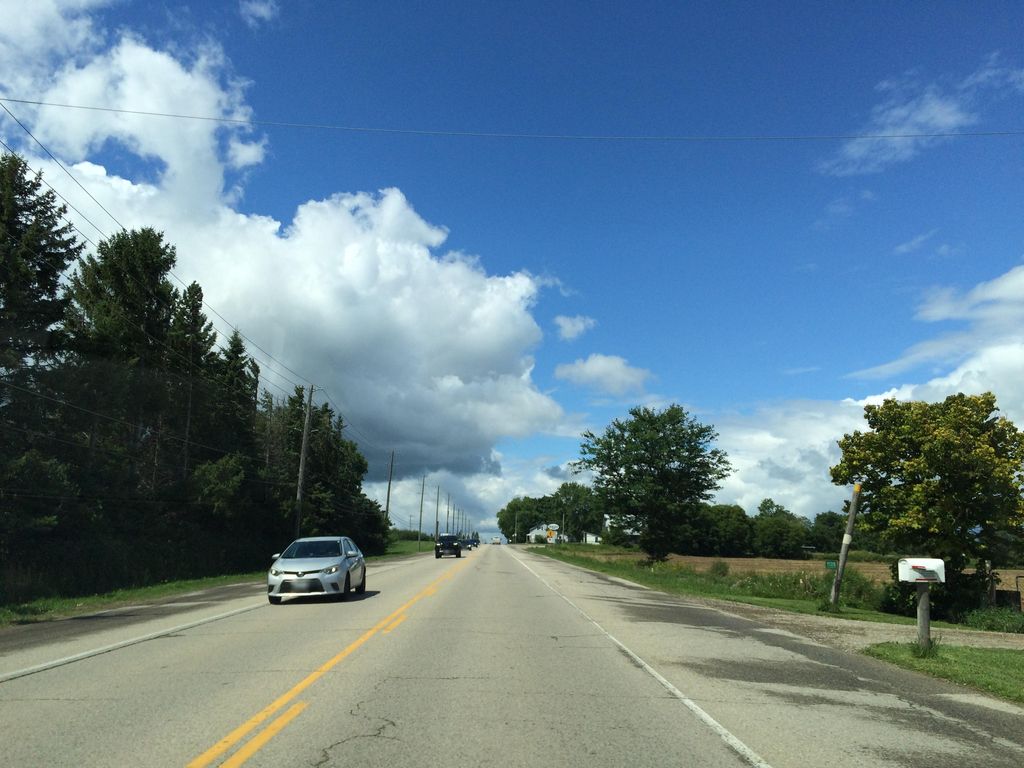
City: kitchener-waterloo